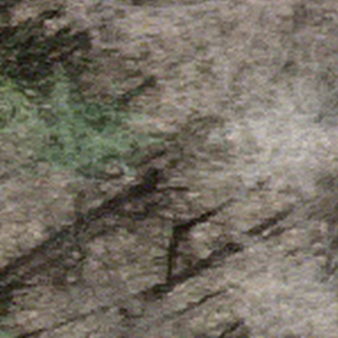
Label: other